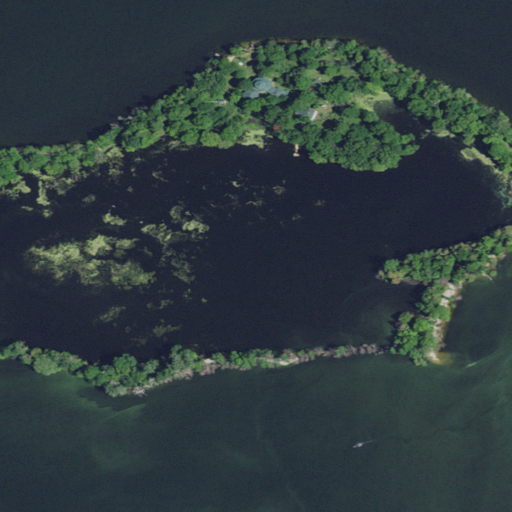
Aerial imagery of island in Wisconsin named Snake Island containing open water, herbaceous wetlands, woody wetlands, barren land, and open development